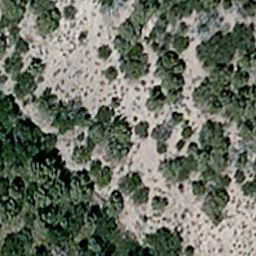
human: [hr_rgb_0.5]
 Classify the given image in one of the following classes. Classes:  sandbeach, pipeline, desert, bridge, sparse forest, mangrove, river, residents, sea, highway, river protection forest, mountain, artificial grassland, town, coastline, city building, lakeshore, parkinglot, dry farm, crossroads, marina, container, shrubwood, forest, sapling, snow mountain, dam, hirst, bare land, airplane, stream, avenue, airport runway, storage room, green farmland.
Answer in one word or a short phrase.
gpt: sparse forest